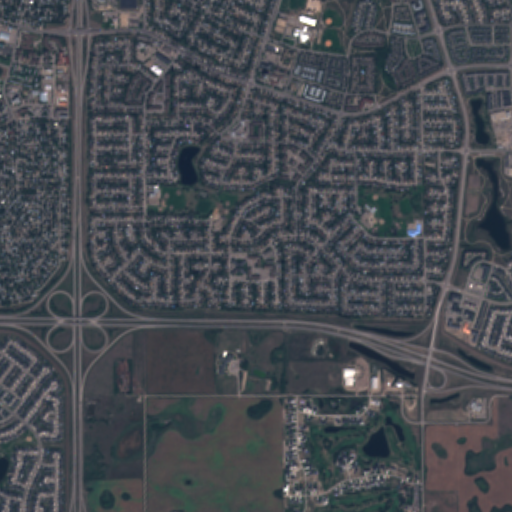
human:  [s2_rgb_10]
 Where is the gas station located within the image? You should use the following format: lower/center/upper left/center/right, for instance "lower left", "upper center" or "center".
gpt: The gas station is located in the upper right of the image.
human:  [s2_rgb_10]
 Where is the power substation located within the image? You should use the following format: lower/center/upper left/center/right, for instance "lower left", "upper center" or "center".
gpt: The power substation is located in the upper right of the image.
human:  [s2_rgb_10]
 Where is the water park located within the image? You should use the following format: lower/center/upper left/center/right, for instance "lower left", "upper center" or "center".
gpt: The water park is located in the center of the image.
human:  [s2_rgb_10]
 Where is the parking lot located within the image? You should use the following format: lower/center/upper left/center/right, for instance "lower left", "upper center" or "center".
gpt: There is no parking lot in the image.